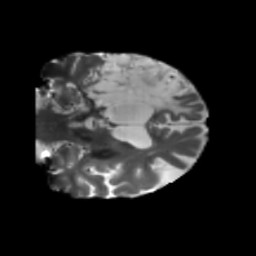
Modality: T2w
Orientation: coronal
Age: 64
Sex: male
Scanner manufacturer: siemens
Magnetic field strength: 3 T
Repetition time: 5.25 s
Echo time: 0.08 s